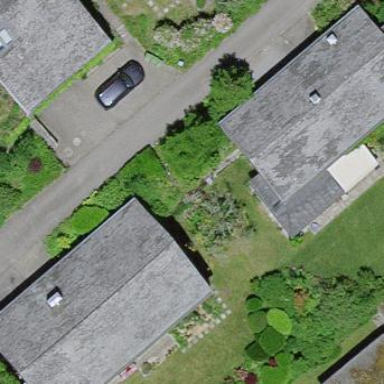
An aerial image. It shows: Residential building.